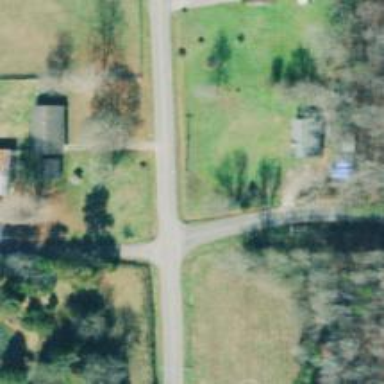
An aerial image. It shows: Stop road.